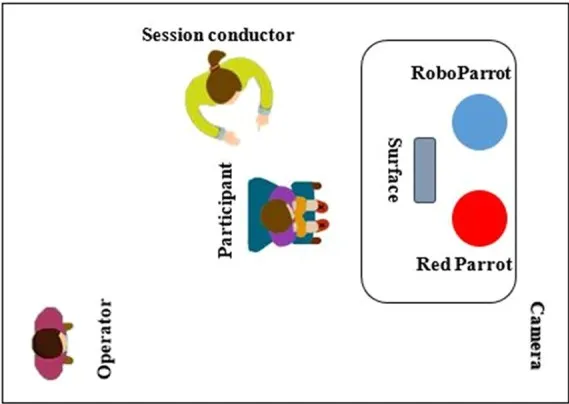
The overall schematic of the designed RSE.
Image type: pathology (giemsa)